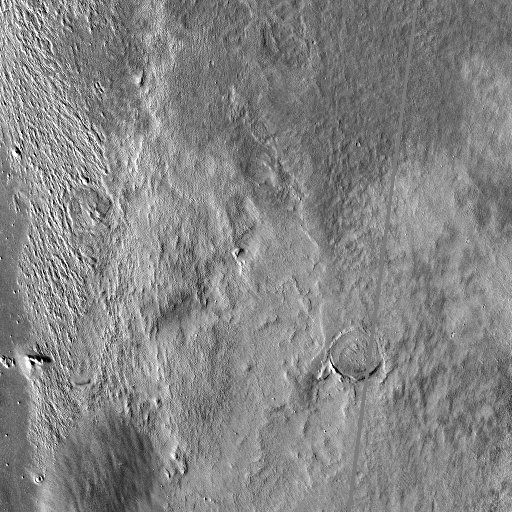
Crater classes present: Background, Other, Buried